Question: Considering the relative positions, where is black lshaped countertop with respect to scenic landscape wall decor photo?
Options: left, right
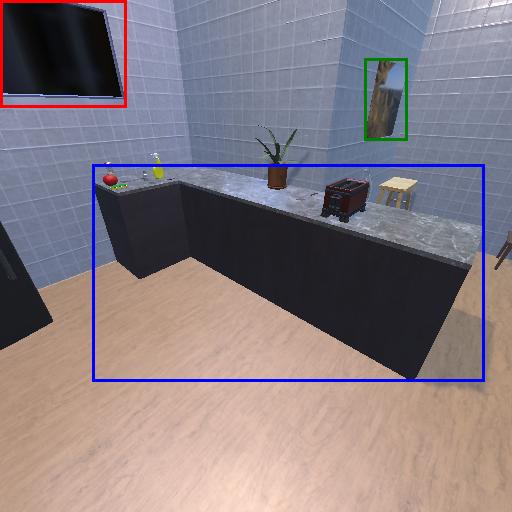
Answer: left